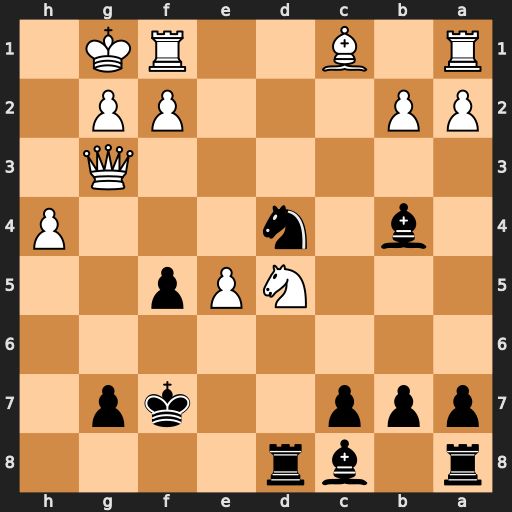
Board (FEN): r1br4/ppp2kp1/8/3NPp2/1b1n3P/6Q1/PP3PP1/R1B2RK1
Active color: b
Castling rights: -
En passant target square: -
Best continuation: Ne2+ Kh2 Nxg3 Kxg3 Rxd5